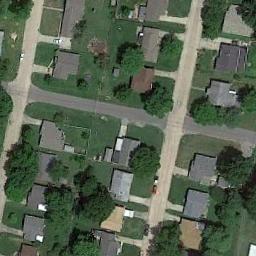
Label: residential